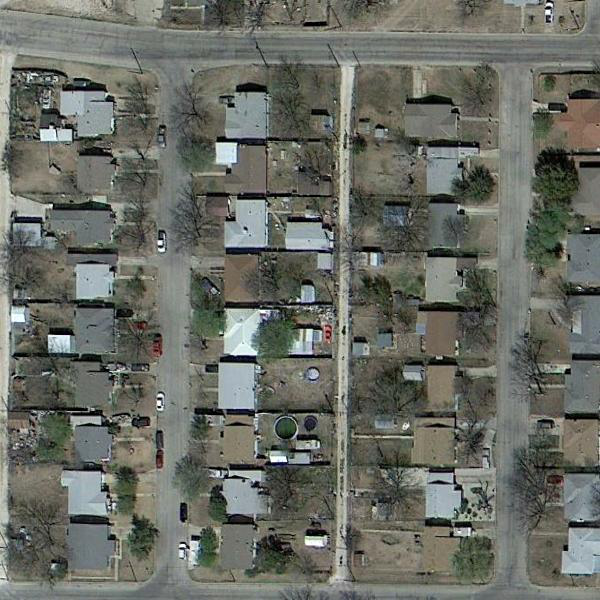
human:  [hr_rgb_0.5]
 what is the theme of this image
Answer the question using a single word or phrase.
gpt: medium residential